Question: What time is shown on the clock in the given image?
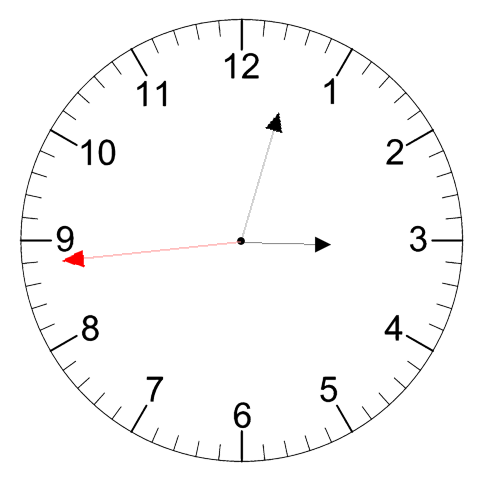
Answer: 03:02:44